Brain MRI, t1w sequence, axial 2D slice.
Patient: age 42, sex F, weight 78 kg, height 1.78 m
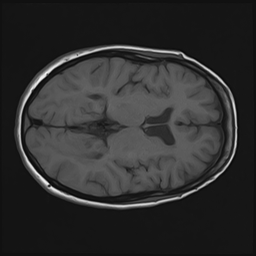